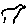
Label: bird